Interaction volume radius: 10 \u00c5
Interaction volume height: 10 \u00c5
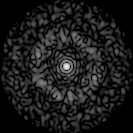
Disorder parameter: 0.8212